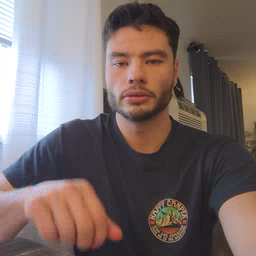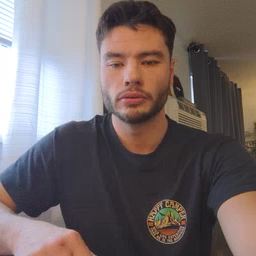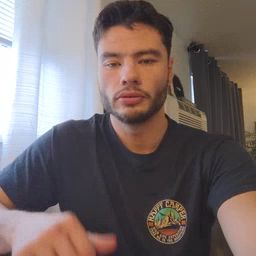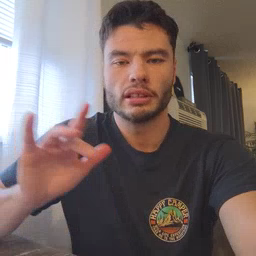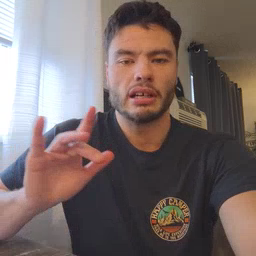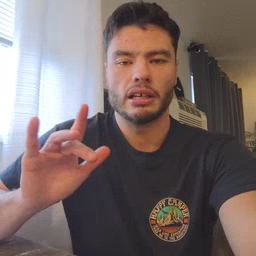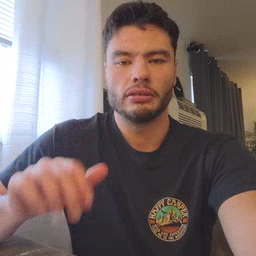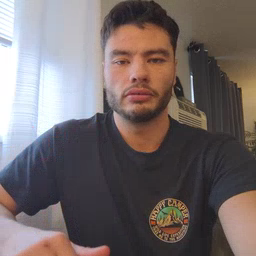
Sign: yucky